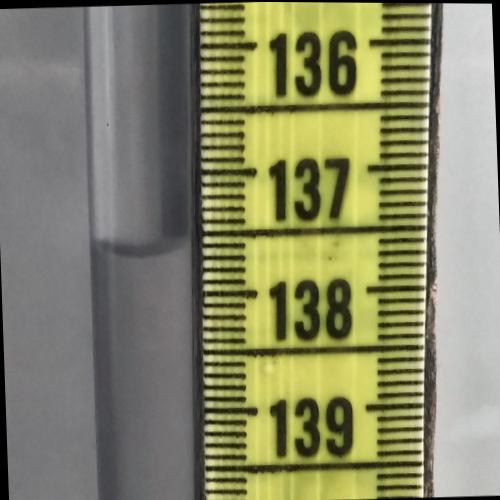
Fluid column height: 137.6 cm